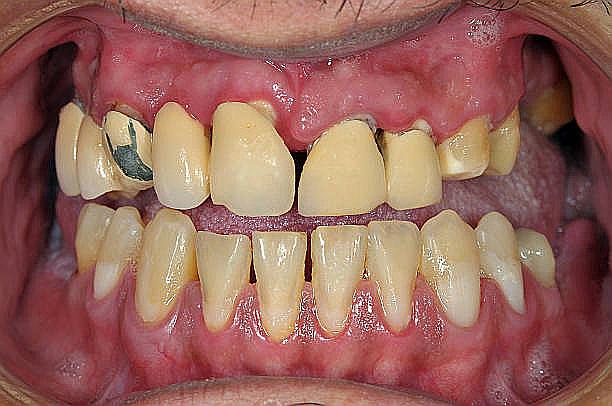
Condition: Calculus